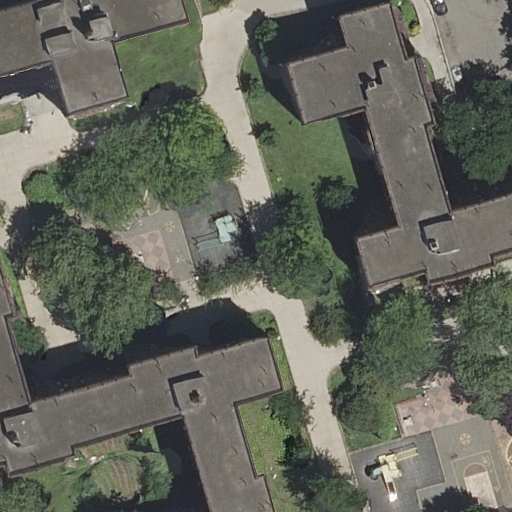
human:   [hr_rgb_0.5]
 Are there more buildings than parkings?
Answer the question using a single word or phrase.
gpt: yes

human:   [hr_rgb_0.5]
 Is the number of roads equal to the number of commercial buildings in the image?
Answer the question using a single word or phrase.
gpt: no

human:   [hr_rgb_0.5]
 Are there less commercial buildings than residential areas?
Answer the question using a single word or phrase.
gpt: yes

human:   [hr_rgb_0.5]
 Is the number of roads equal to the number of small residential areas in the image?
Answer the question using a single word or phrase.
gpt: no

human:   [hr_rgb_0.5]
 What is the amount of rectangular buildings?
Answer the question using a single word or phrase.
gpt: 0

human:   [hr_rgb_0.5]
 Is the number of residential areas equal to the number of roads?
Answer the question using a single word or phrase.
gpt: no

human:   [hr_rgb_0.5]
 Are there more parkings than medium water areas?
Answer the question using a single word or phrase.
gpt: yes

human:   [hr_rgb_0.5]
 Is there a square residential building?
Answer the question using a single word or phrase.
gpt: no

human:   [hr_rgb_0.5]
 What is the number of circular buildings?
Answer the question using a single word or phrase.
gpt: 0

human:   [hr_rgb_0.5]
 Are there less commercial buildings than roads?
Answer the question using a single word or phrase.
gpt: yes

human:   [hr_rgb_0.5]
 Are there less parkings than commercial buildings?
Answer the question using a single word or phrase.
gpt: no

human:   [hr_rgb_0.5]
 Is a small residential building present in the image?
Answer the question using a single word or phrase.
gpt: no

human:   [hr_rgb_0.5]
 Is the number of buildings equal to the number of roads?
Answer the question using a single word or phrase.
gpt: no

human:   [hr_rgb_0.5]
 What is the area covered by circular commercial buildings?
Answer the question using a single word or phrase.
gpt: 0m2

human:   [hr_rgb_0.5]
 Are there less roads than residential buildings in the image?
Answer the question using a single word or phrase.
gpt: no

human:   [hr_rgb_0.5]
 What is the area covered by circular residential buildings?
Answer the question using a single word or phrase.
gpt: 0m2

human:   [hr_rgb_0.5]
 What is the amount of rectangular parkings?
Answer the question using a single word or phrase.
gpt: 1

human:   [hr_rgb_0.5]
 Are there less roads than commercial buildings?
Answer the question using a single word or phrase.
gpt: no

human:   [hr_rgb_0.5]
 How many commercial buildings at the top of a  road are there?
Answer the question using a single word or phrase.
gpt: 0

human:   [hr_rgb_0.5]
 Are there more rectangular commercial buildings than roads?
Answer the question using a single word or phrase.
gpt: no

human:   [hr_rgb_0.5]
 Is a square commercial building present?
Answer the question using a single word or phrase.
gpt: no

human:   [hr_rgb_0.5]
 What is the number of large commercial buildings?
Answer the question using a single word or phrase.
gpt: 0

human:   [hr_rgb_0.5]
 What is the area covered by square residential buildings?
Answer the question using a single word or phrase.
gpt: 0m2

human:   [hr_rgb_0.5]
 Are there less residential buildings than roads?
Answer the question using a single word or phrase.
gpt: yes

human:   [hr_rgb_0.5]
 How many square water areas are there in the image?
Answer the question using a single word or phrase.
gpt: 0

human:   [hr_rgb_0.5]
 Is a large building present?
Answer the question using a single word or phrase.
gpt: yes

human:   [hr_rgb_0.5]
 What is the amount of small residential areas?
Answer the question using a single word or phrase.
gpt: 0

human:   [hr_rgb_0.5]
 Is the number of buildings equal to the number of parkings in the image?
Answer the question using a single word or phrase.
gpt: no

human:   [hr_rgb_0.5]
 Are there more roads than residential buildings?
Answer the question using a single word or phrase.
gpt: yes

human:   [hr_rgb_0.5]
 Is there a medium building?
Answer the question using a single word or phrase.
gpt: no

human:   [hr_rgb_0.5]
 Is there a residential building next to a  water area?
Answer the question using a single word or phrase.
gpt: no

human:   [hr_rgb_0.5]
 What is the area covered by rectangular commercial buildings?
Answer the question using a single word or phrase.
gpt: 0m2

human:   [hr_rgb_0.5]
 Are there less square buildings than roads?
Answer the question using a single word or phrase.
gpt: yes

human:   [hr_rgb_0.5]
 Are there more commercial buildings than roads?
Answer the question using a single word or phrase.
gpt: no

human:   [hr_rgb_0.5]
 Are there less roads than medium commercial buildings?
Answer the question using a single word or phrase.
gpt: no

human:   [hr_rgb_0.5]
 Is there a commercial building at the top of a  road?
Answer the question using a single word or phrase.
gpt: no